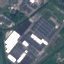
Label: Industrial